Field crop: maize
Growth stage: 1
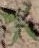
Species: atriplex